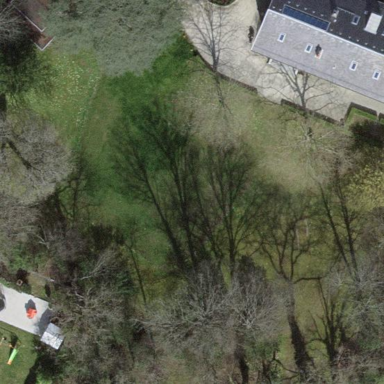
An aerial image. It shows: Garden surrounded by fence.